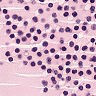
Metastatic tissue present: no